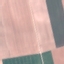
Land use / land cover class: AnnualCrop